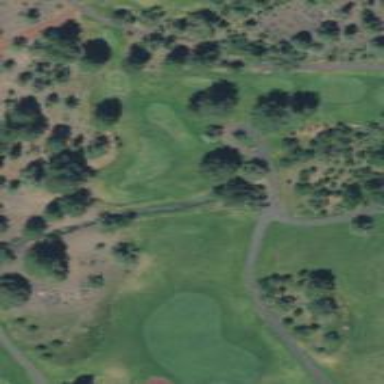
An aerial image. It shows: Path for both roads and golfers.